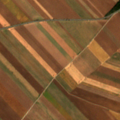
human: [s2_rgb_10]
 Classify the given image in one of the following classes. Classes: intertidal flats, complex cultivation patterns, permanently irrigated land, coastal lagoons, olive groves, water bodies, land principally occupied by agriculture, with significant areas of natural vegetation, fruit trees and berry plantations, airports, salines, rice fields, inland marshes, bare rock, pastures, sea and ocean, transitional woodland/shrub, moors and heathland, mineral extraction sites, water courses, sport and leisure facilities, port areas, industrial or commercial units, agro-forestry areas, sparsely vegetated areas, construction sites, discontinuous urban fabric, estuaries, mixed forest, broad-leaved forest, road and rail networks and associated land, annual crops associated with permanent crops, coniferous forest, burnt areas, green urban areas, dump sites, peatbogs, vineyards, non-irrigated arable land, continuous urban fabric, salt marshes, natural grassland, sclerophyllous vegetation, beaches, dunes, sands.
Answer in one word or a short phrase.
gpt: discontinuous urban fabric, non-irrigated arable land